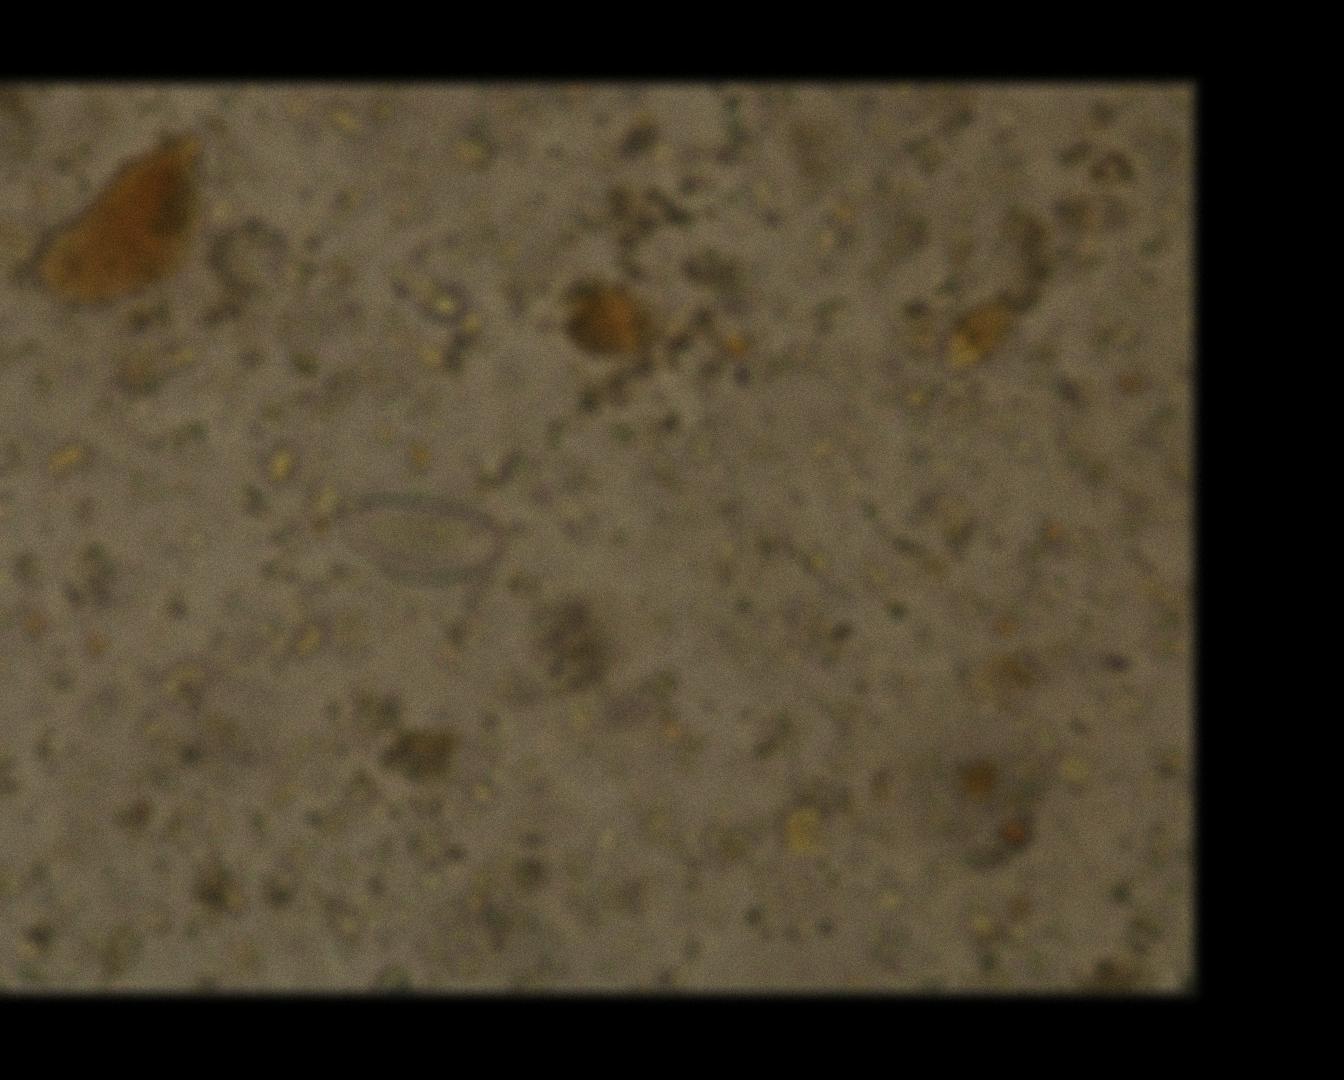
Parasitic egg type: Enterobius vermicularis